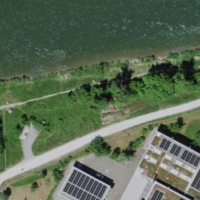
EUNIS habitat code: 56
Species observed at this site:
Salvia pratensis